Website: lowes
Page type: address-validator
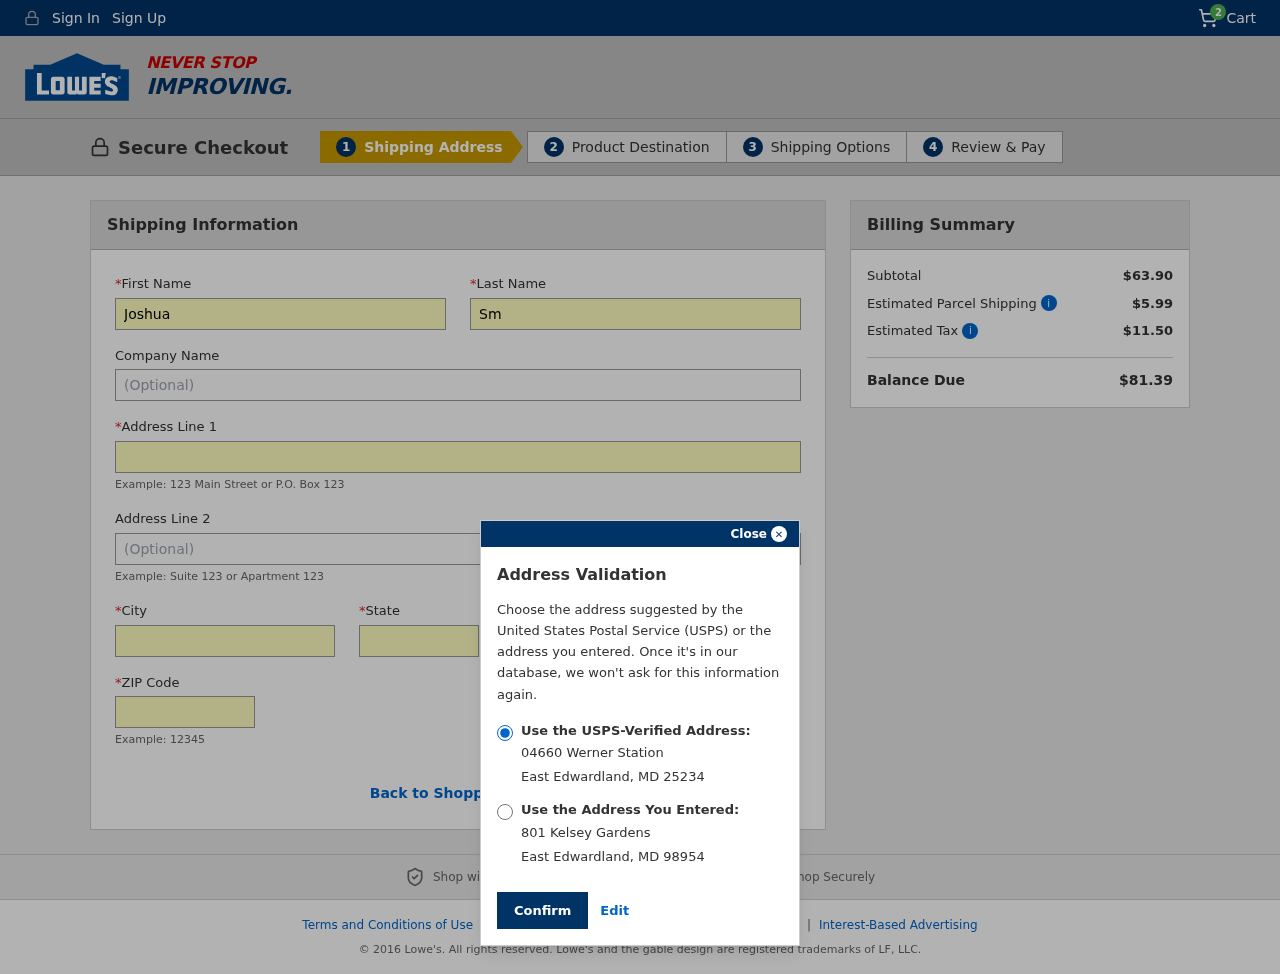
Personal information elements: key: PII_CITY
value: East Edwardland
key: PII_COMPANY
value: Thompson Group
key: PII_FIRSTNAME
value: Joshua
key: PII_LASTNAME
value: Smith
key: PII_POSTCODE
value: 25234
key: PII_POSTCODE2
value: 98954
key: PII_STATE
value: Maryland
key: PII_STATE_ABBR
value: MD
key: PII_STREET
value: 04660 Werner Station
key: PII_STREET2
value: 801 Kelsey Gardens
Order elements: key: ORDER_NUM_ITEMS
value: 2
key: ORDER_SUBTOTAL
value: $63.90
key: ORDER_SHIPPING_COST
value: $5.99
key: ORDER_TAX
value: $11.50
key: ORDER_TOTAL
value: $81.39